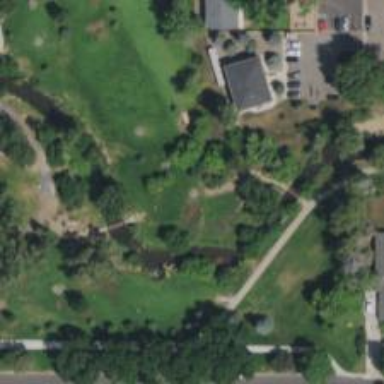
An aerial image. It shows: Disc golf basket.